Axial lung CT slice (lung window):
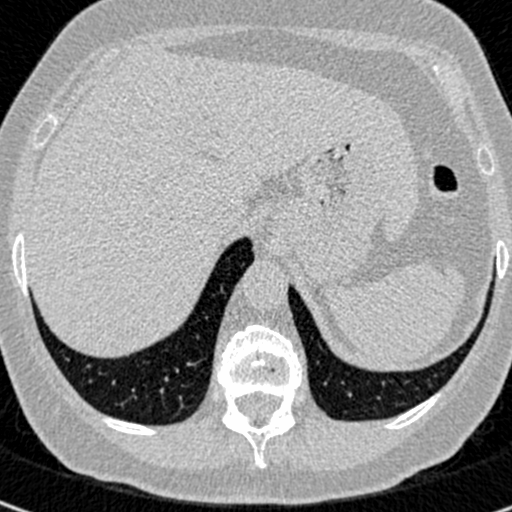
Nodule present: no